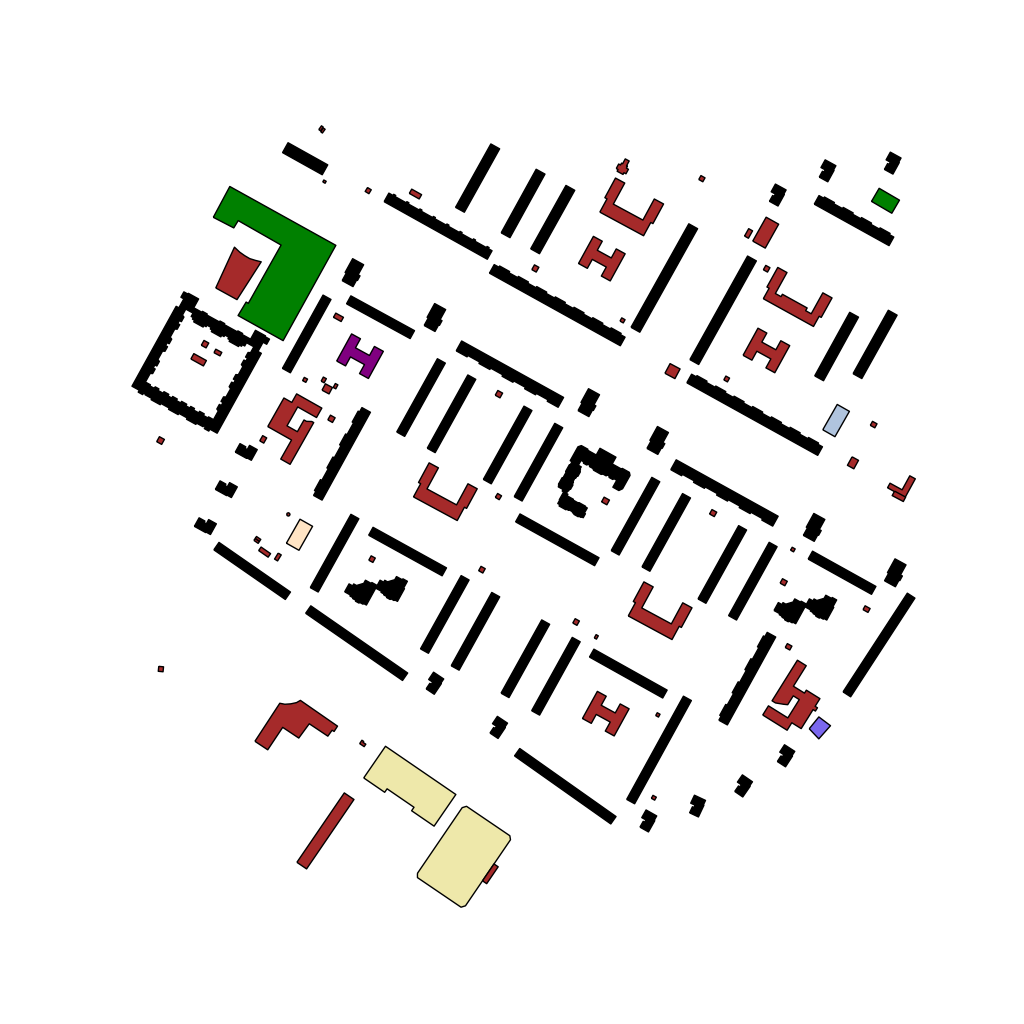
Tags: overhead vector_map, business, recreation, residential, special, modern, soviet, high_rise, individual_rise, low_rise, medium_rise, density_4, Building, Facility, Kinder, Park, Post, Resto, Vet, Ythsport, 1.0 km²